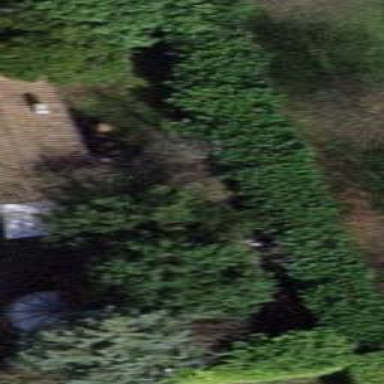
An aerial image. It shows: Garden surrounded by fence.